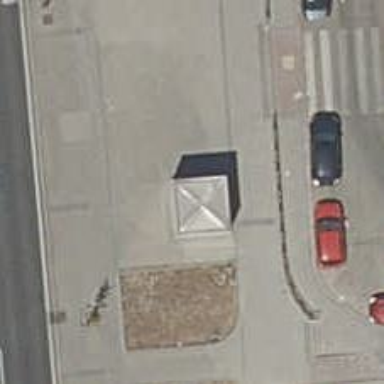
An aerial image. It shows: Subway entrance.